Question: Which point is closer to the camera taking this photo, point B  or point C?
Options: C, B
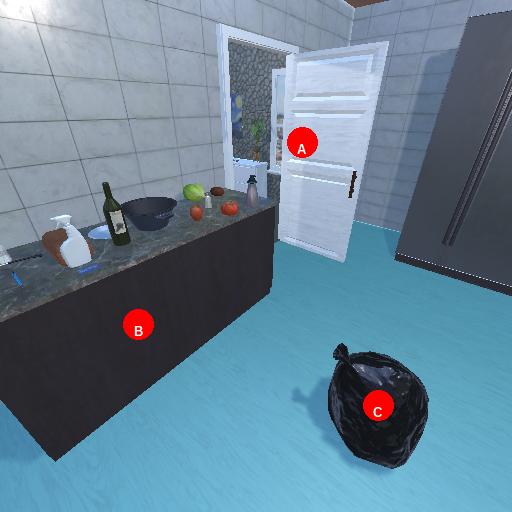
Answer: C